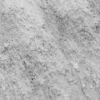
Label: not_dusty